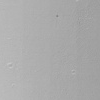
Atmospheric dust classification: not_dusty